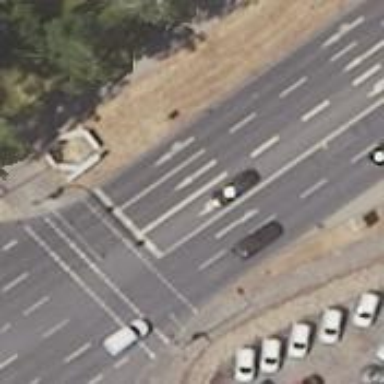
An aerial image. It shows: Road with traffic signals at crossing.